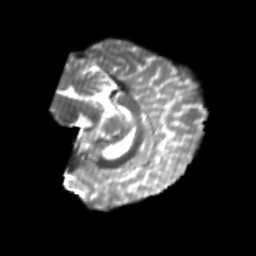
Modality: T2w
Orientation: sagittal
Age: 21
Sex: female
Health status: healthy
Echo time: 0.074 s